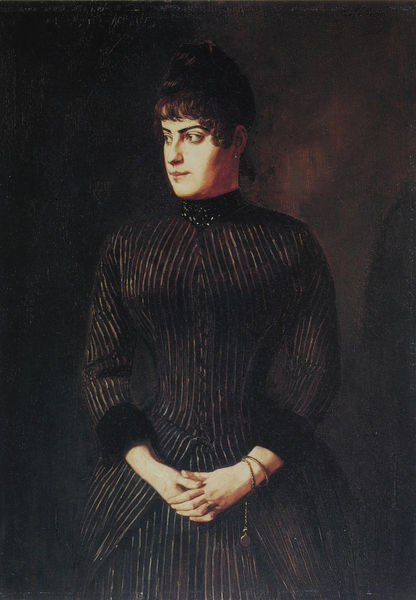
Titel: Tänzerin Frl. L.E.
Künstler: Heinrich Wilhelm Trübner
Standort: Heidelberg
Institution: Kurpfälzisches Museum der Stadt Heidelberg
Schlagwörter: dunkel, gemälde, hand, haut, schatten, weiß, mädchen, braun, brust, busen, daumen, finger, frau, frisur, haar, hell, hintergrund, kleid, licht, mund, nase, ohr, ohrring, profil, schmuck, schwarz, blick, dame, rot, malerei, jung, wand, augen, band, blass, böse, gesicht, kleidung, kragen, stehen, ärmel, bild, bildnis, hals, hände, portrait, porträt, öl, gewand, haare, halbfigur, kostüm, stehend, ohrringe, augenbrauen, brosche, kinn, lippen, locke, locken, perle, perlen, rechts, taille, düster, haltung, mieder, kette, modern, ausdruck, ernst, streng, finster, gestreift, streifen, uhr, hochsteckfrisur, knöpfe, eng, links, bedeckt, dreiviertel, seite, stehkragen, ehefrau, visage, uhrkette, verschränkt, armband, halbprofil, anhänger, geschnürt, halbfogur, nadelstreifen, ohring, streigen, troddel, bürgerlich, korsett, enf, schösschen, hochgeschlossen, geschnürrt, armkette, augenbraune, kein bild??, ??, frau in schwarz, augenrauen, kleib